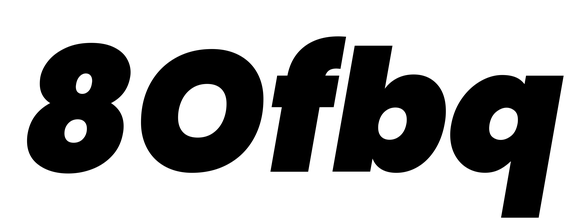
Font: Poppins-BlackItalic